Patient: sex M, age 76
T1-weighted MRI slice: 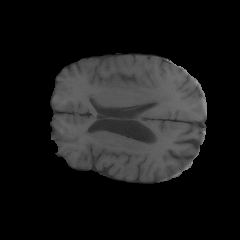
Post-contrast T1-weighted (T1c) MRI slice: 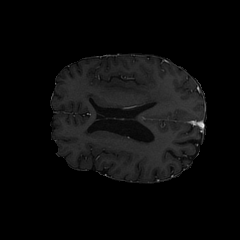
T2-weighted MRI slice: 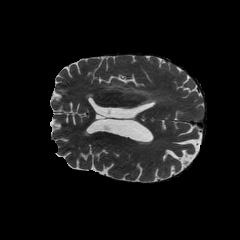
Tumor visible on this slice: yes
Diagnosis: Glioblastoma, IDH-wildtype
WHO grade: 4